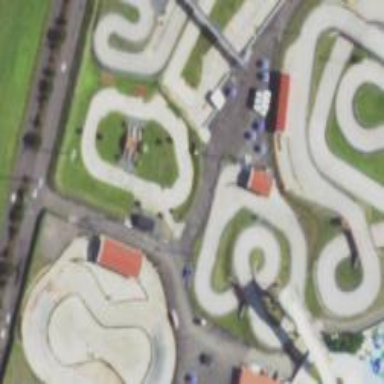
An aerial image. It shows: Karting raceway for sports enthusiasts.